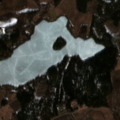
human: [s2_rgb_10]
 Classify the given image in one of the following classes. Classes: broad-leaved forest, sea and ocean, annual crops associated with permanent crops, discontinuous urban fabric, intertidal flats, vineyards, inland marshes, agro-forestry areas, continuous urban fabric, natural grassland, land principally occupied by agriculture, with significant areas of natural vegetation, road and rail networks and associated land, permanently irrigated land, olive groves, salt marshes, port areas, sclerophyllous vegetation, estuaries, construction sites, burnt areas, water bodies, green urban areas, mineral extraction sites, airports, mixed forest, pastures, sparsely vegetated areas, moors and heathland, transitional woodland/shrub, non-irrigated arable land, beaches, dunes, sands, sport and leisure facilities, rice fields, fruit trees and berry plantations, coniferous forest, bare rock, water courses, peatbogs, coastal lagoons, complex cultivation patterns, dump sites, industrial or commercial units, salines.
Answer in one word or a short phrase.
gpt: non-irrigated arable land, land principally occupied by agriculture, with significant areas of natural vegetation, coniferous forest, water bodies